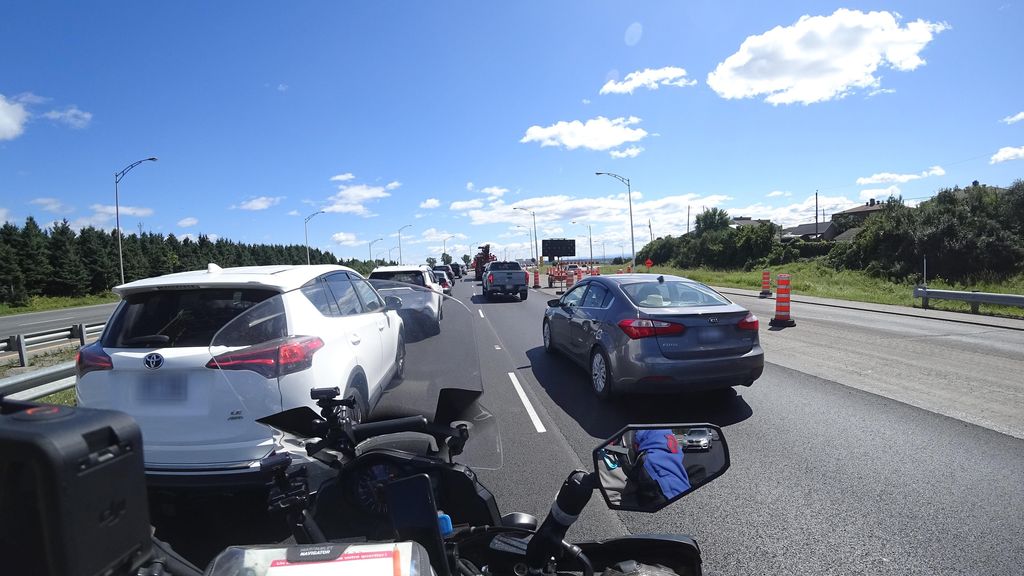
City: quebec_city